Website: crate-barrel
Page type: stored-credit-cards
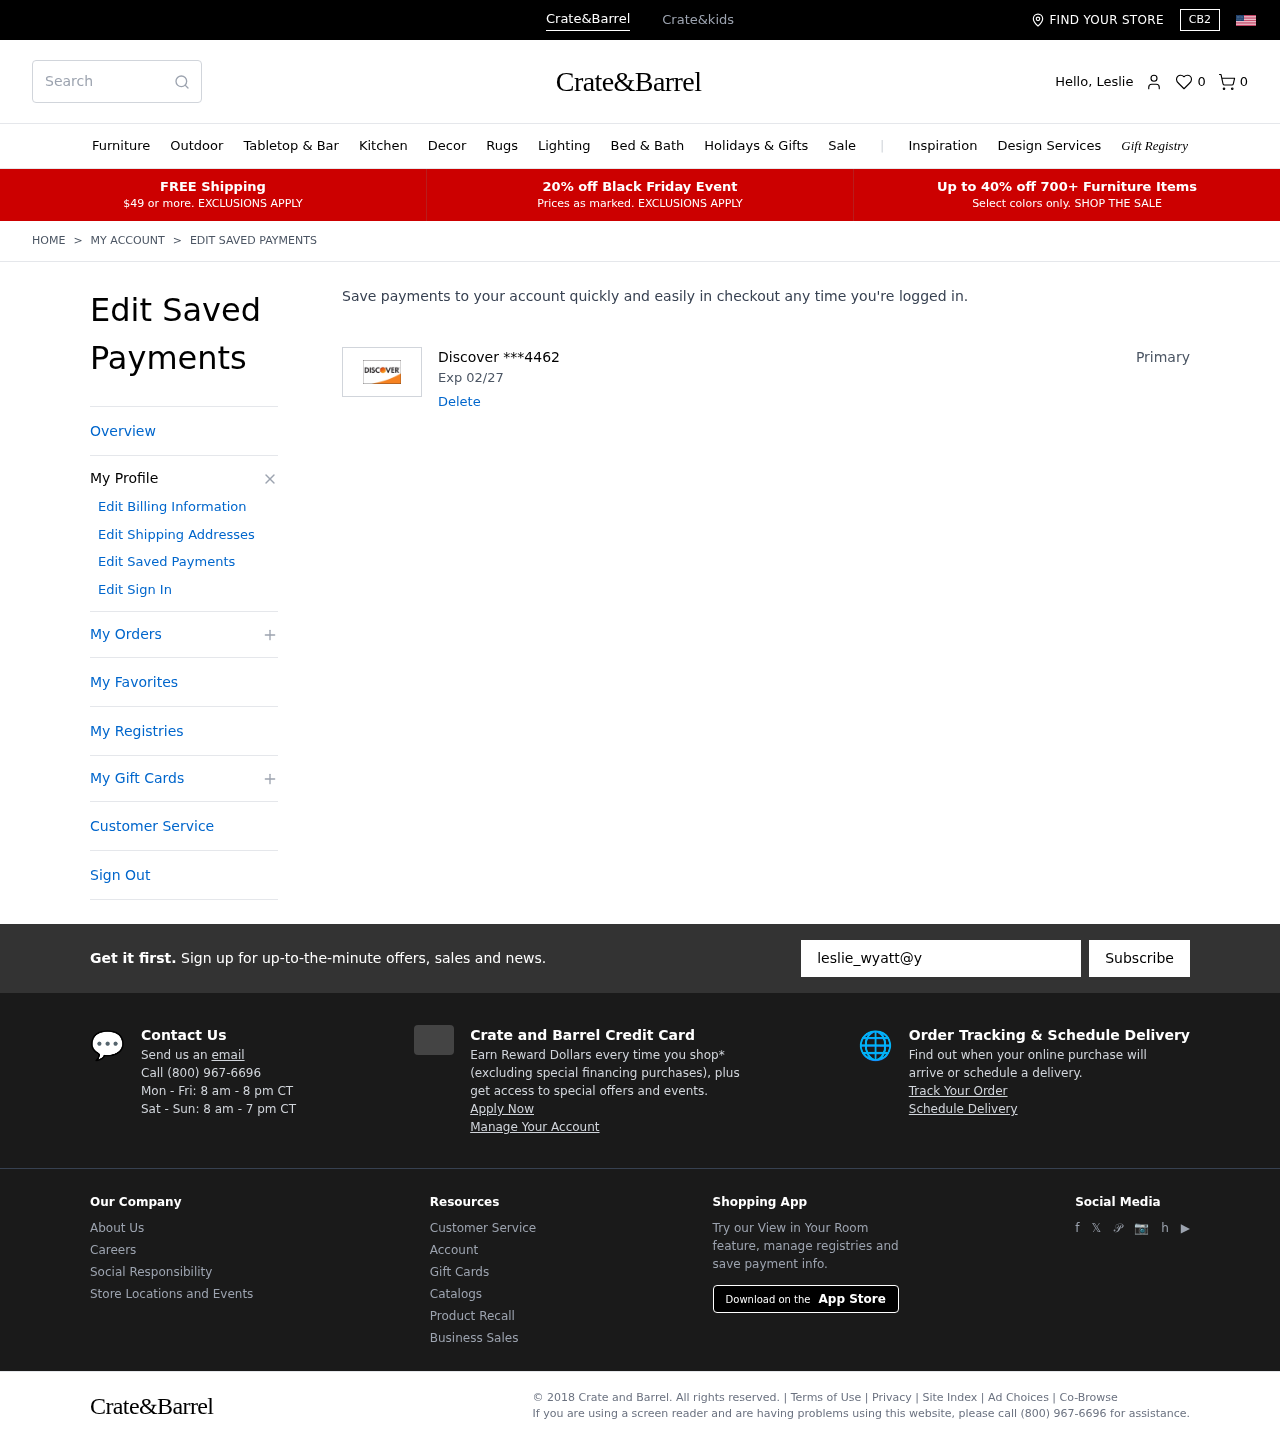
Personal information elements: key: PII_CARD_EXPIRY
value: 02/27
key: PII_CARD_LAST4
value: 4462
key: PII_CARD_TYPE
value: Discover
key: PII_FIRSTNAME
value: Leslie
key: PII_EMAIL
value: leslie_wyatt@yahoo.com
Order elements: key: ORDER_NUM_ITEMS
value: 0
Search elements: key: HEADER_SEARCH
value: Search
Other elements: key: FAVORITES_COUNT
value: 0